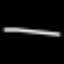
Label: line